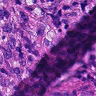
Metastatic tissue present: yes